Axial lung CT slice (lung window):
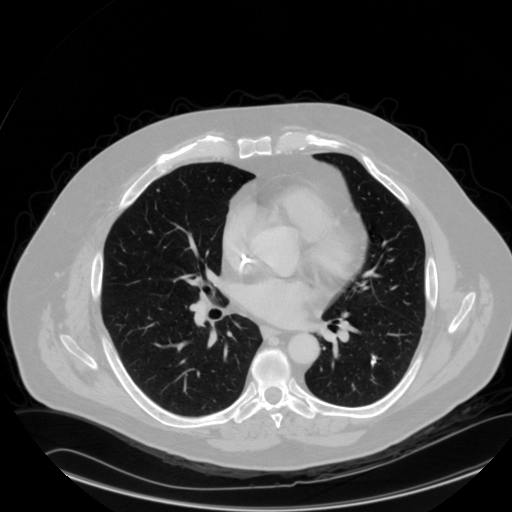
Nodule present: yes
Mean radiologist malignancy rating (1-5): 1.75